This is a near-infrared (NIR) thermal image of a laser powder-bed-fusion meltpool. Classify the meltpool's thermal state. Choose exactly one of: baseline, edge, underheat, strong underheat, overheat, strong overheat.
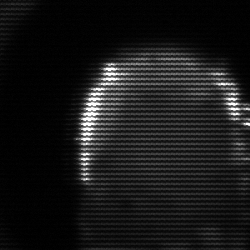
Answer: baseline